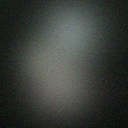
Screen state: off